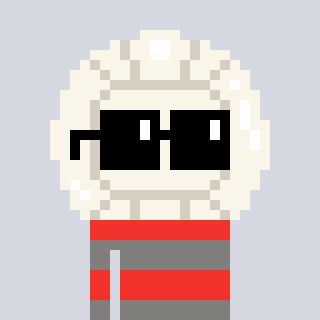
a pixel art character with square black sunglasses, a volleyball-shaped head and a bluegrey-colored body on a cool background